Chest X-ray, AP view. Patient: 50 years old, sex F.
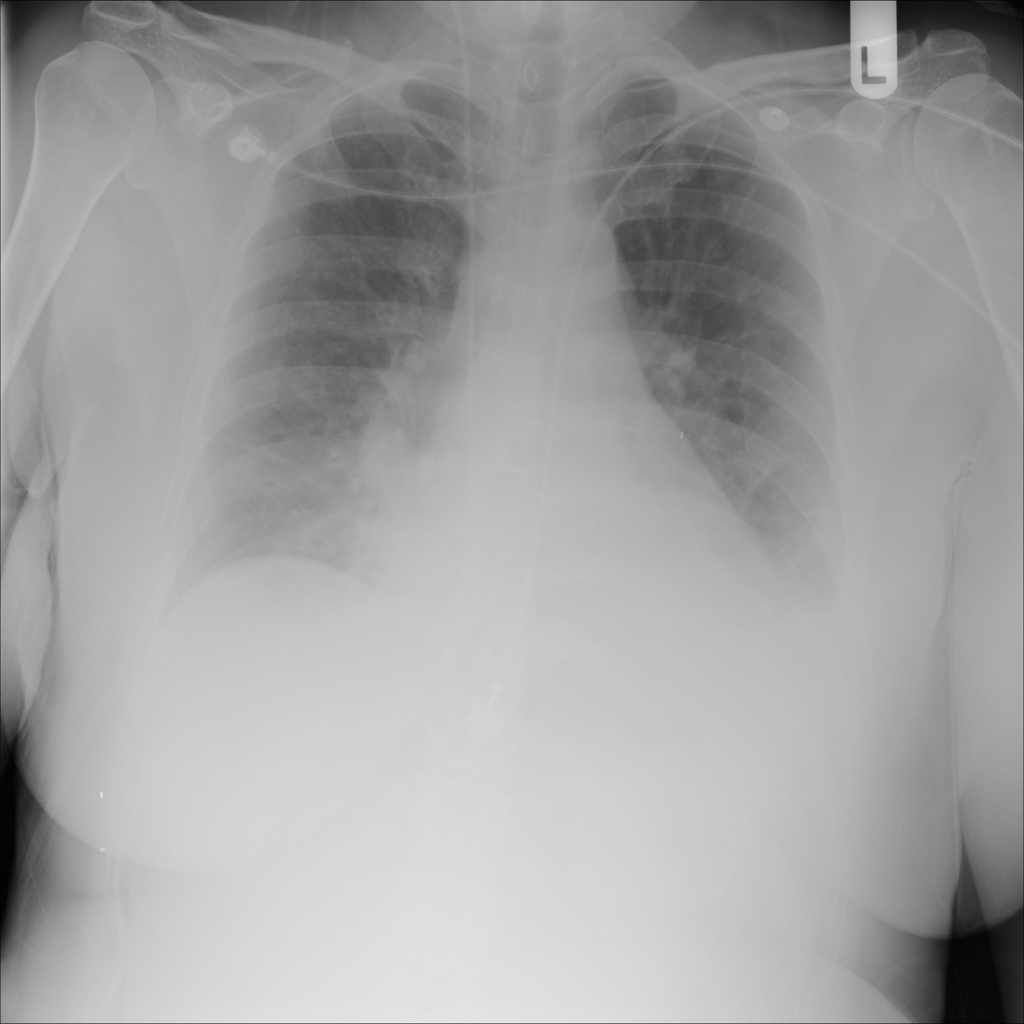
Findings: No Finding